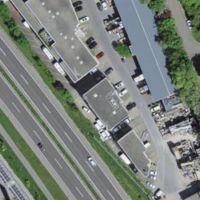
EUNIS habitat code: 57
Species observed at this site:
Juglans regia
Dactylis glomerata
Bromus erectus